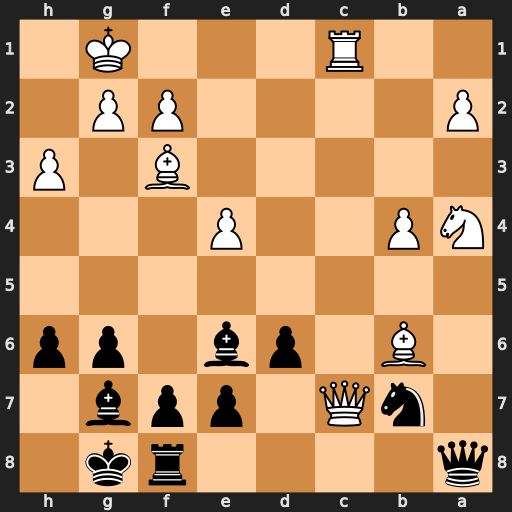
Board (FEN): q4rk1/1nQ1ppb1/1B1pb1pp/8/NP2P3/5B1P/P4PP1/2R3K1
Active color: b
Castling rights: -
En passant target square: -
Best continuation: Rc8 Qxc8+ Bxc8